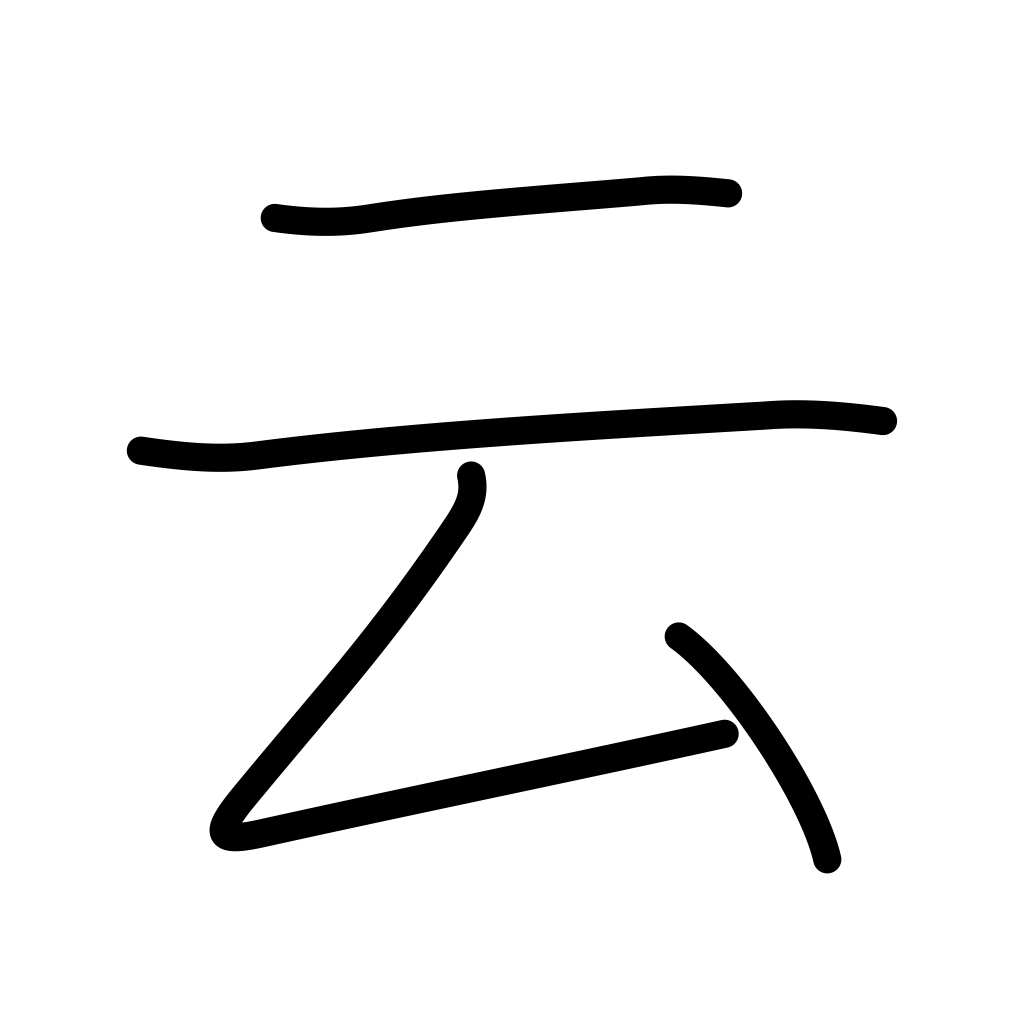
Meaning: say